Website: apple-inc
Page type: payment
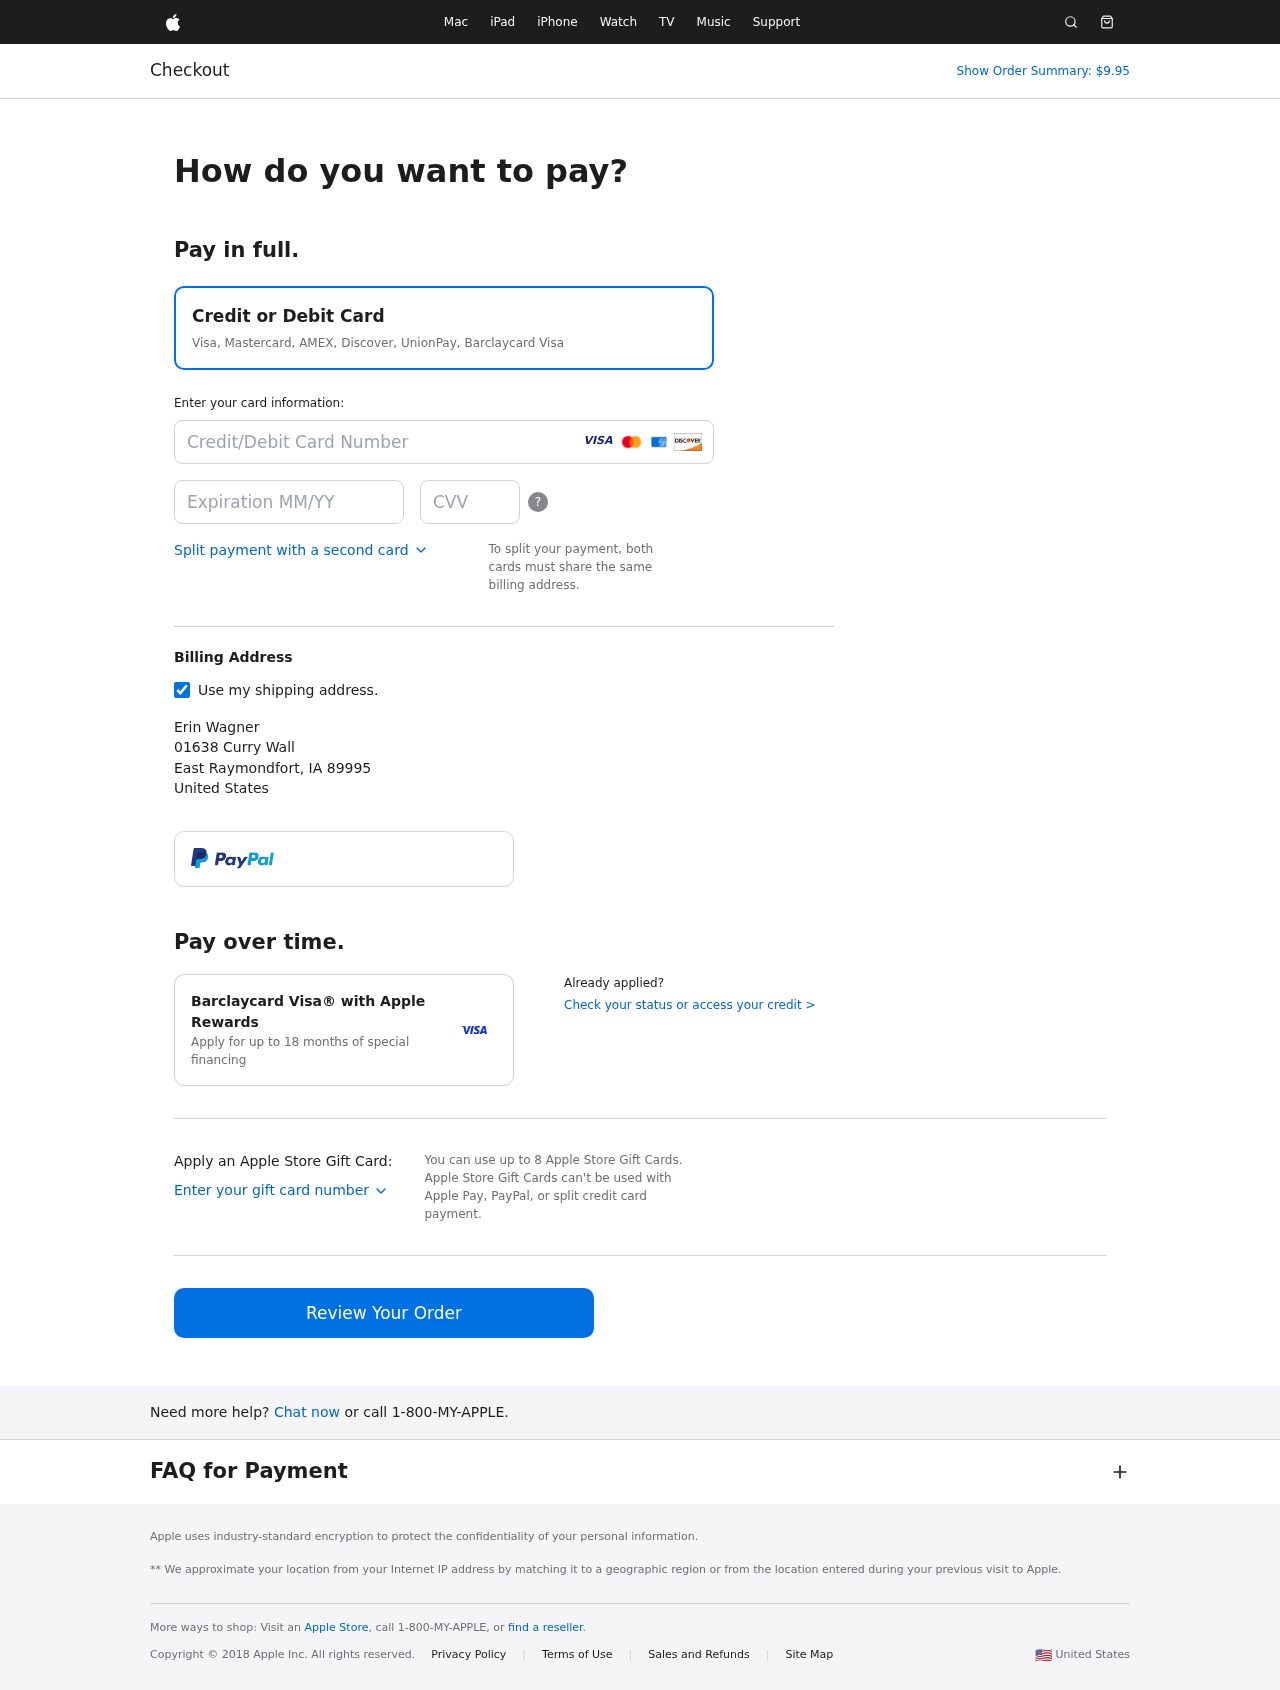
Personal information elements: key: PII_CARD_CVV
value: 574
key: PII_CARD_EXPIRY
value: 07/30
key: PII_CARD_NUMBER
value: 2247 0670 1123 8944
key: PII_CITY
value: East Raymondfort
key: PII_COUNTRY
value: United States
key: PII_FULLNAME
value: Erin Wagner
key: PII_POSTCODE
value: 89995
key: PII_STATE_ABBR
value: IA
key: PII_STREET
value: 01638 Curry Wall
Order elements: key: ORDER_TOTAL
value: Show Order Summary: $9.95